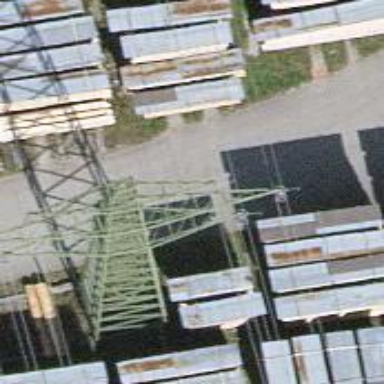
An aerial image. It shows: Power line in the image.